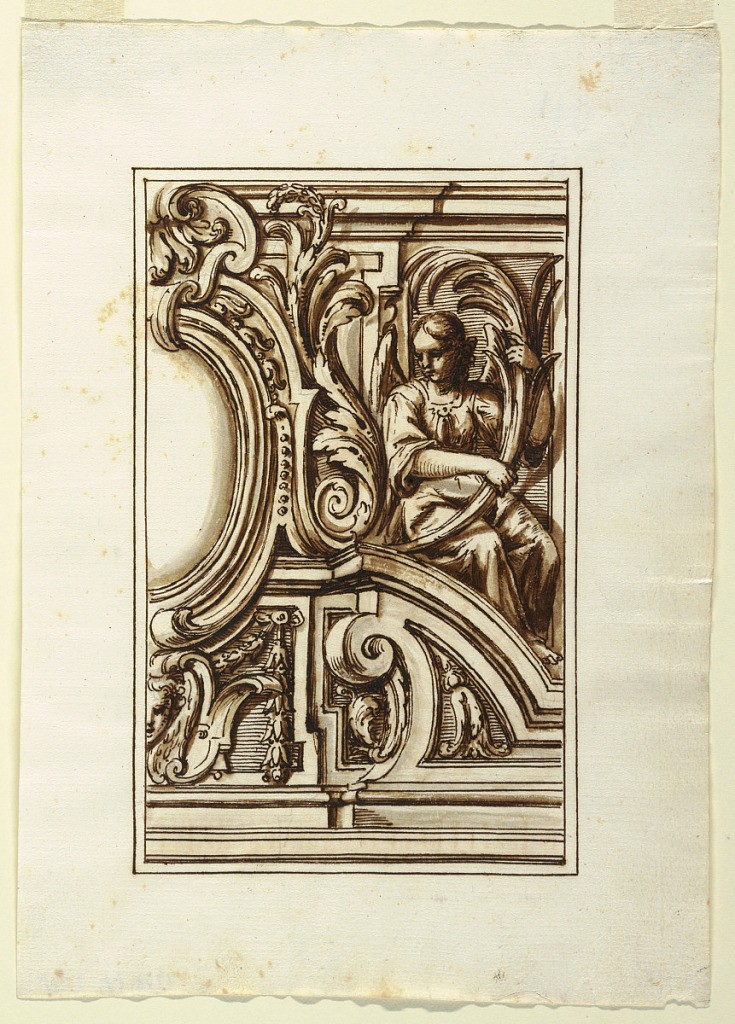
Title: One of a set of twelve projects for the decoration of wall panels, to be placed at a height. Preceded by a title page
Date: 1675-1699
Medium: Pen, brush, sepia
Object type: Drawing
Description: Right side with an angel